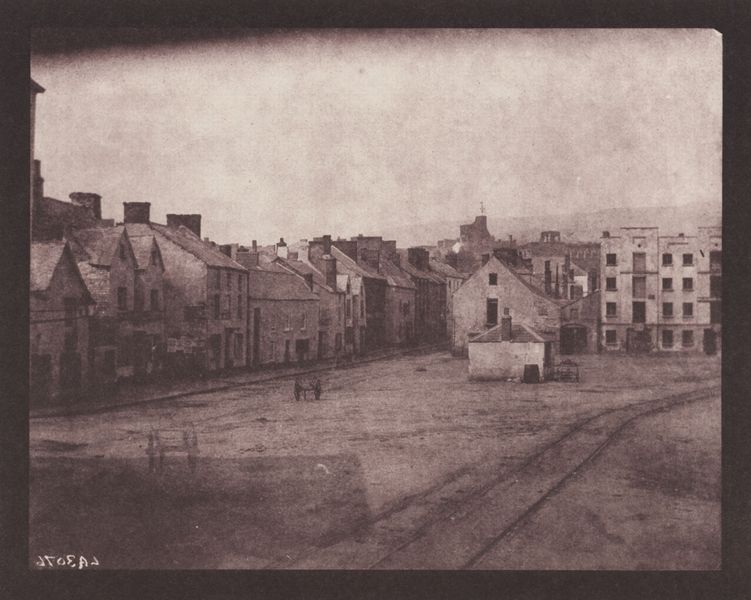
Titel: Great Dunster, Somerset
Künstler: William Henry Fox Talbot
Standort: Lacock (UK)
Institution: Sammlung Lacock
Schlagwörter: himmel, schatten, menschen, stadt, fenster, licht, schwarz, strasse, weiss, alt, arm, stein, bild, häuser, räder, schornstein, schuppen, fassade, fassaden, passanten, türen, russland, dächer, giebel, schornsteine, hof, platz, sepia, streifen, platte, menschenleer, foto, fotografie, photographie, bürgersteig, gehsteig, schwarzweiß, photo, karg, griechisch, bahn, griechenland, geschosse, gleis, schienen, stockwerke, russisch, häuserzeile, wohnblock, plattenbau